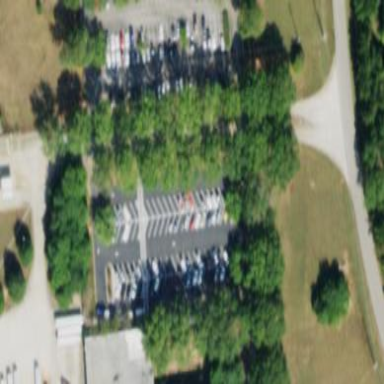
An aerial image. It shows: Parking area.